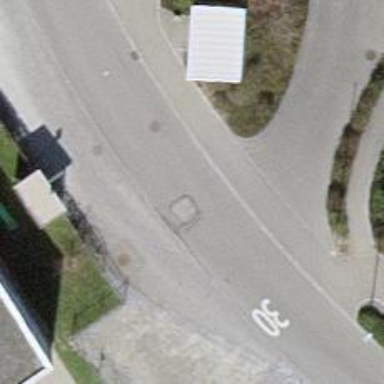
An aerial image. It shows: Public transport stop position.